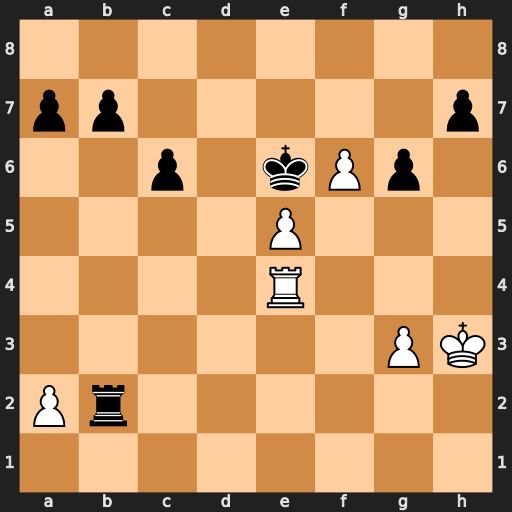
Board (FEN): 8/pp5p/2p1kPp1/4P3/4R3/6PK/Pr6/8
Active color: w
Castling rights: -
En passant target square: -
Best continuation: Rf4 Rd2 f7